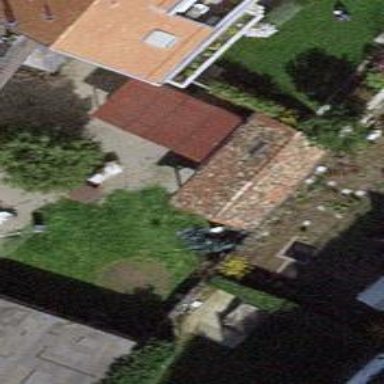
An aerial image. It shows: Hut.